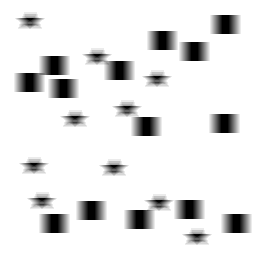
Squares: 14
Triangles: 0
Stars: 10
Total shapes: 24